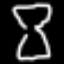
Label: hourglass